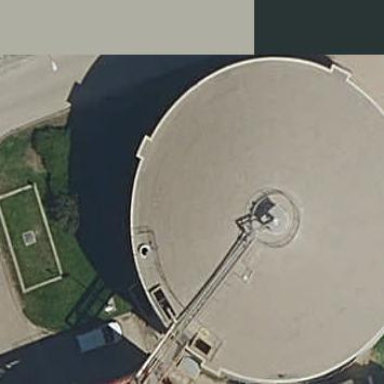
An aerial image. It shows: Storage tank with man-made structure.